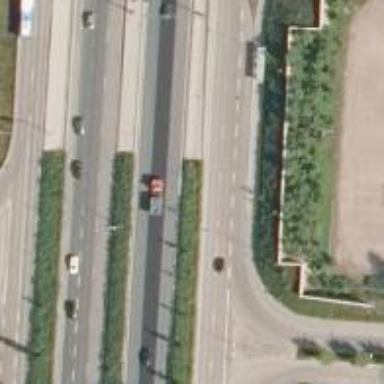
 classified as tertiary in terms of functionality."